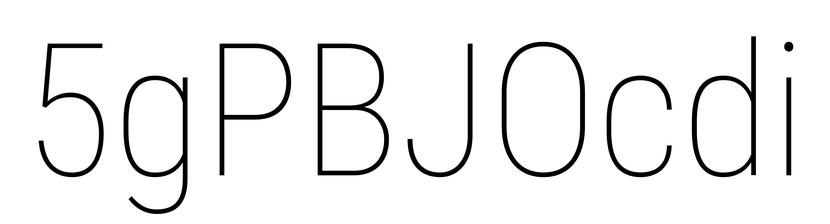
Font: Roboto_Condensed_Thin